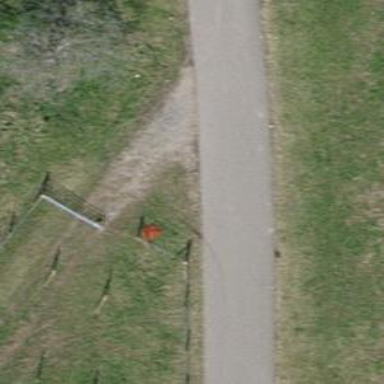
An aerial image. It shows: Bench.